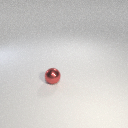
small red metal sphere